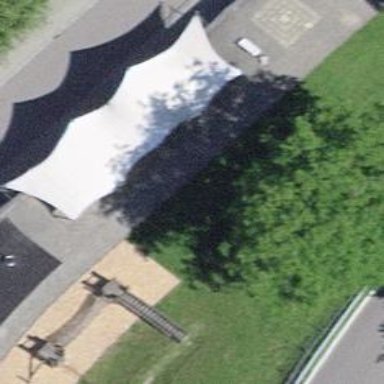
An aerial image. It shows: Playground area for leisure land.